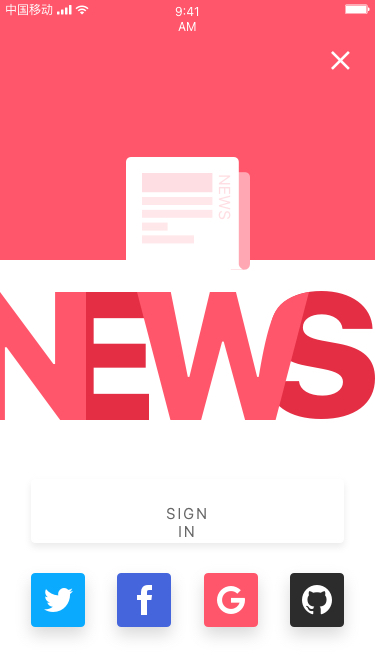
Text in this UI design:
NEWS
Sign in